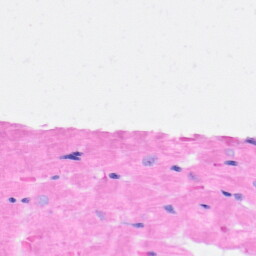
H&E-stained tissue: Heart